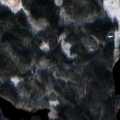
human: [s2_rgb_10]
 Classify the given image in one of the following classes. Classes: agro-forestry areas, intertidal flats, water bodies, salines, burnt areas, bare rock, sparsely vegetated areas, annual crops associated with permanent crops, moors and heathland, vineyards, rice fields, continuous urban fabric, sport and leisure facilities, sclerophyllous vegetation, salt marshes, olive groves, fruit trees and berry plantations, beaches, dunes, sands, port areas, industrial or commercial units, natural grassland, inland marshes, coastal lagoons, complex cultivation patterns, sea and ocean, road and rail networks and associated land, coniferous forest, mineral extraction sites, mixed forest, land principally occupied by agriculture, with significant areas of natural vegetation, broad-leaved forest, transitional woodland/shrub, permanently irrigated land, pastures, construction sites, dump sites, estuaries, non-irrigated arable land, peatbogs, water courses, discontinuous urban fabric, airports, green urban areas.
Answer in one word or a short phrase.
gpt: non-irrigated arable land, coniferous forest, mixed forest